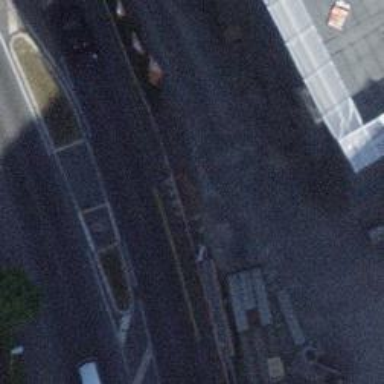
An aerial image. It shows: Kerb barrier.